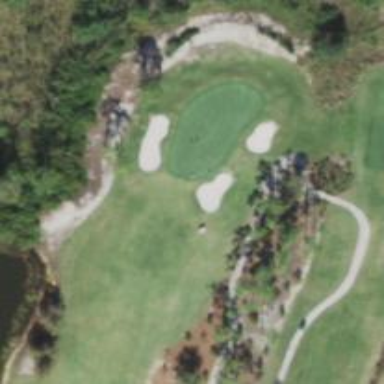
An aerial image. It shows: Golf bunker filled with sandy terrain.